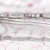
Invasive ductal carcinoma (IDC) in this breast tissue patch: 0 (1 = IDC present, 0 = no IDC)